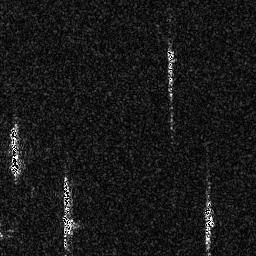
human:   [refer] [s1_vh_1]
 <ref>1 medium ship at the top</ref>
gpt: <box>[[64, 18, 68, 37, 0]]</box>

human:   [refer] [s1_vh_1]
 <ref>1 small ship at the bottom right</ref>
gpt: <box>[[79, 80, 83, 95, 0]]</box>

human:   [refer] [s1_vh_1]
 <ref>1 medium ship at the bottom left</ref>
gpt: <box>[[23, 67, 30, 91, 0]]</box>